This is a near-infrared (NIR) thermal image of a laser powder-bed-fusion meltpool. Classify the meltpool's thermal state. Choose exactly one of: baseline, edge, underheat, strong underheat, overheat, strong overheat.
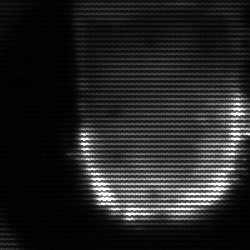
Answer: baseline